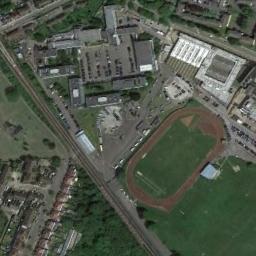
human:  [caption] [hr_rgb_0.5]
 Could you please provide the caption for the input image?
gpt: There are green Spaces around the track and field .

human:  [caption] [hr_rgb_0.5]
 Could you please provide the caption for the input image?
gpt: The ground track field is on a lawn and some buildings and parking lots are next to the ground track field .

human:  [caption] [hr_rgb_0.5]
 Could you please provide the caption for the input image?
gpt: Track and field are built on the lawn, Next to the building and the road .

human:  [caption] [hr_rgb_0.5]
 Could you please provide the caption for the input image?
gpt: There are many buildings next to the ground track field .

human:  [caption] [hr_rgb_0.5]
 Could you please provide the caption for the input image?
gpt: There are some parking lots beside the ground track file with a red track .